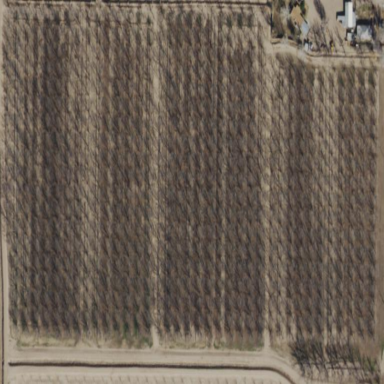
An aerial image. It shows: Orchard.